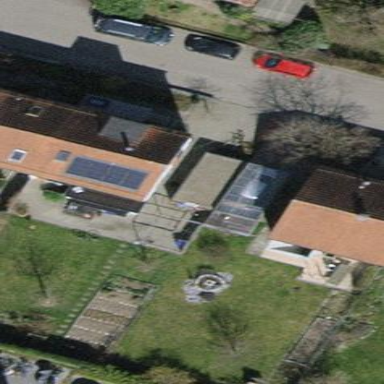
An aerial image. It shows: Simple and straightforward house.